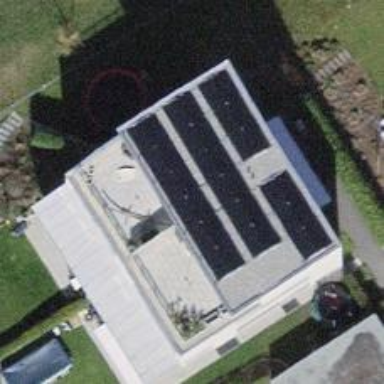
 consisting of solar photovoltaic panels."